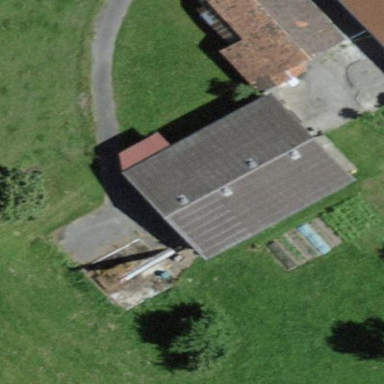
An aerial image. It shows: Barn.